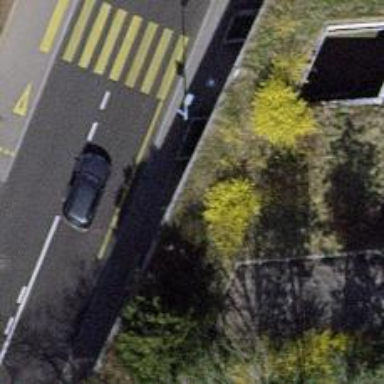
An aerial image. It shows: Parking entrance.